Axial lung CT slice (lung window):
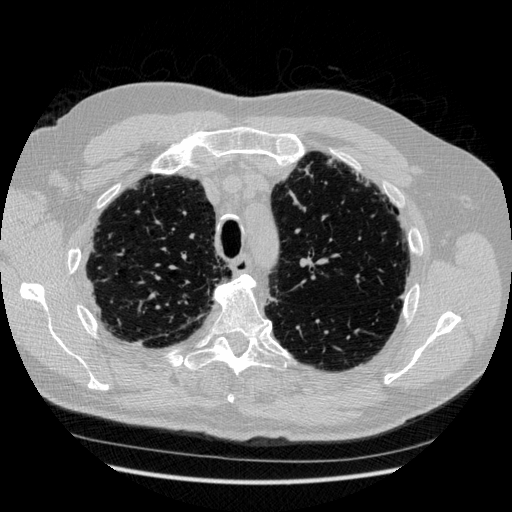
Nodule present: no